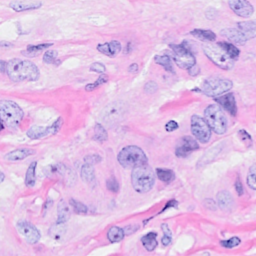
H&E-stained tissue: Breast